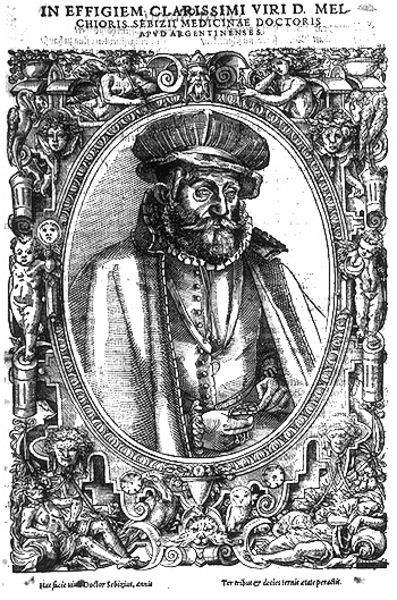
Titel: Bildnis des Melchior Sebisch
Künstler: Tobias Stimmer
Institution: (Seriendruck)
Schlagwörter: hand, kopf, mann, umhang, wasser, weiß, frauen, menschen, grau, hut, nase, schmuck, schwarz, säule, zeichnung, blick, blüten, tiere, haube, muster, ornament, alt, bart, gesichter, kappe, mütze, schnurrbart, augen, gesicht, kleidung, kragen, mensch, rahmen, vollbart, bildnis, halskrause, hände, niederlande, portrait, porträt, spiegel, sonne, figur, geistlicher, halbfigur, kutte, mantel, reich, blatt, person, renaissance, kinder, kreis, oval, rund, tondo, engel, krug, ranken, schrift, alter mann, grafik, graphik, figuren, crown, hands, hat, kaiser, king, ornate, people, white, black, collar, face, figures, nose, old, painting, robe, woman, inschrift, ornamente, verzierung, mirror, picture, print, knöpfe, schnauzer, weste, tusche, mond, maske, buch, medaillon, linie, geld, druck, druckgraphik, schnitt, schwarz-weiss, druckgrafik, stich, seite, text, überschrift, stehkragen, arzt, medizin, löwenkopf, fürst, buchdruck, buchseite, figural, voluten, angel, angels, man, reichtum, eyes, male, noble, löwe, edelmann, schnecken, drawing, paper, putten, ornamentik, kupferstich, black and white, frame, eule, coat, mouth, animals, buttons, etching, illustration, sketch, putti, beard, faces, details, clock, doktor, cherub, cherubs, cupids, human, cape, cloak, latein, ink, art, ears, engraving, gothic, religion, circle, eye, grotesken, doctor, shading, stripes, lithograph, baby, fülle, melchior, carving, rich, rollwerk, round, lion, trumpet, latin, creepy, button, mann bart, mustache, moustache, diplom, maskeron, medallion, argentinien, ruffle, ruff, european, viri, gestichter, graphikl, in effigiem, chain, el, ter, d, menschen#, 14 jhd, doctoris, science, ht, clarissimi, figuren#, news, lions, owl, scrolls, memorial, merchant, 15th century, jewlery, tribute, intricate, embellished, in, rocllwerk, framing, medicine, cherubim, physician, ornate frame, medical, in effigiem clarissimi viri d. mel, chioris sebizil medicinae doctoris, effegy, banker, medical doctor, effigiem, coctor, in effigiem clarissimi viri d mel, cheryb, eggigiem, olod, effigy, topcoat, chioris, gothis, mel, apvd, argentinenses, sebizit, medicinae, sebizii, mirron, sience, argentina, 사람, 교회, 초상화, 액자, 기사, 노인, 주화 그림, hhhh, 2eqf, rwr32g, gwg32g, fwffef, uaugen, barret